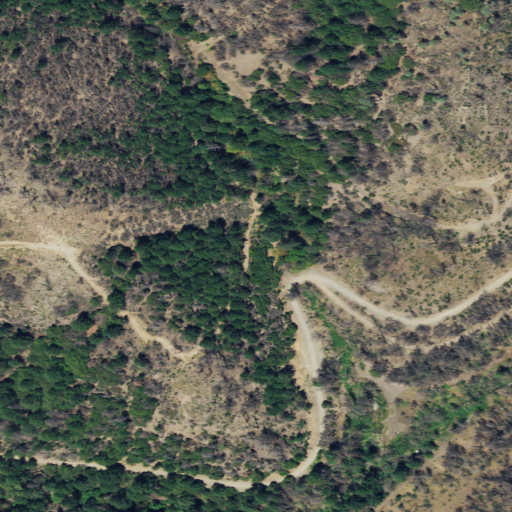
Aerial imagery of valley in California named Donnelly Gulch containing grassland, shrub, open development, evergreen forest, medium intensity development, and low intensity development